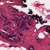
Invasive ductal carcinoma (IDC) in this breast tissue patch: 0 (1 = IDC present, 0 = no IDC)